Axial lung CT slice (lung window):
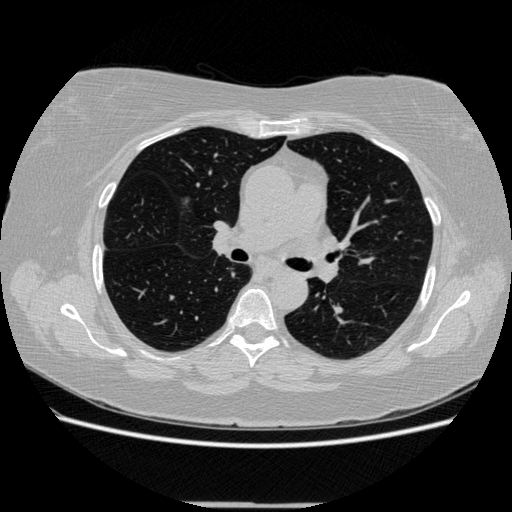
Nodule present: no